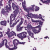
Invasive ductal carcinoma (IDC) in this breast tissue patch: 0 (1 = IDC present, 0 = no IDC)